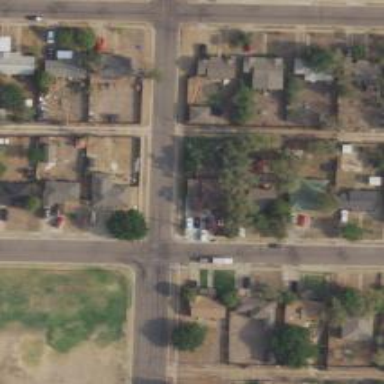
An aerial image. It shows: Alley classified as service road.